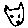
Label: cat